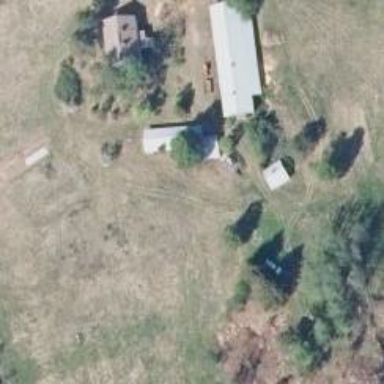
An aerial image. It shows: Farmyard area.